Question: While trying to just get basic scatter plot code to work, I ran into the much talked about:
Error:
> ValueError: x and y must be the same size.
And yet, the answers I am finding on here do not seem to resolve this one. Here's the code. Can anyone spot what I am doing wrong?
The data:
'''
import pandas as pd
iris = pd.read_csv('../week2/data/iris.csv')
iris.head()
'''
produces output like this:

Scatter plot code:
'''
%matplotlib inline
import matplotlib.pyplot as plt
PetalLength = iris['Petal.Length']
PetalWidth = iris['Petal.Width']
plt.rcParams['figure.figsize'] = 8, 6
plt.scatter(iris, PetalWidth, PetalLength)
plt.show
'''
I ran this code to look into what the error appeared to be saying but everything looks the same:
'''
print(PetalWidth.shape, PetalLength.shape)
print(type(PetalWidth), type(PetalLength))
print(len(PetalWidth), len(PetalLength))
'''
Above outputs this:
'''
((150L,), (150L,))
(<type 'numpy.ndarray'>, <type 'numpy.ndarray'>)
(150, 150)
'''
Final details in case this helps. I tried converting PetalWidth and PetalLength to lists based on a Stack Overflow post I found but that did not help either. Any guidance to help me get this code working would be appreciated.
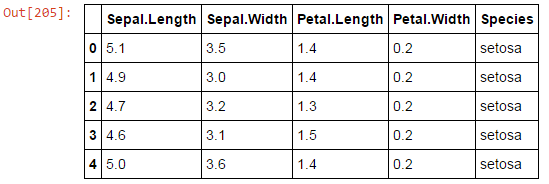
Answer: Comments on this post appear to contain the answer. While some plot types require a data set to be passed in and then 'x' and 'y' are fields in the data set, scatter takes just 'x' and 'y' arguments where x and y are arrays of equal length that contain the data. The error is most likely being thrown because the entire data set is being treated as 'x' in your example, and then the second argument (that you thought was 'x') is being treated as 'y'. In that comparison, the shape of the whole data set is what is triggering the error.
Delete the first argument (for the data set) and see if the problem goes away.
For others who stumble upon this post in the future, others on Stack Overflow have encountered this error for passing in 'x' and 'y' where 'x' and 'y' were not arrays. There is even one post where someone fixed the problem by converting 'x' and 'y' to lists, but that is probably not the recommended solution. Finally, if the arrays, 'x' and 'y' do not contain the same number of values (and hence have the same length), then this error will definitely occur.